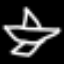
Label: airplane